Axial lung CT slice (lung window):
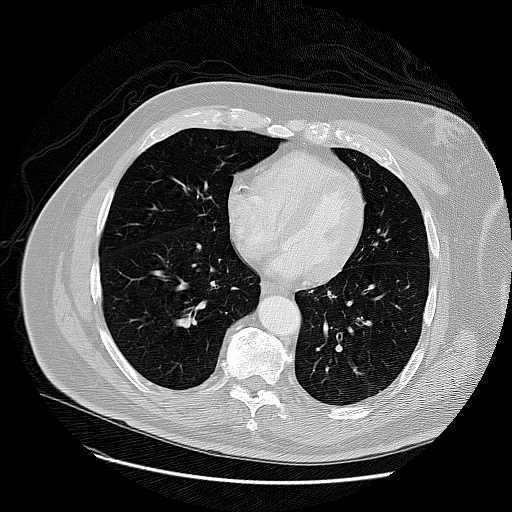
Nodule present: no